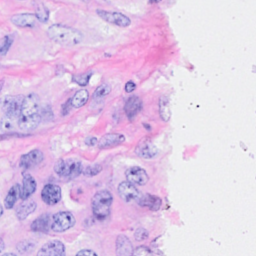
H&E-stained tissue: Breast